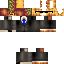
A male human skin with medium skin, wearing brown long hair dressed in a blue suit and brown pants, featuring a closed mouth.